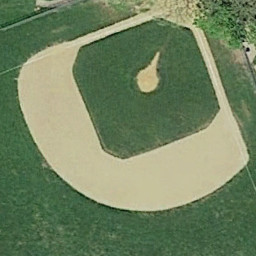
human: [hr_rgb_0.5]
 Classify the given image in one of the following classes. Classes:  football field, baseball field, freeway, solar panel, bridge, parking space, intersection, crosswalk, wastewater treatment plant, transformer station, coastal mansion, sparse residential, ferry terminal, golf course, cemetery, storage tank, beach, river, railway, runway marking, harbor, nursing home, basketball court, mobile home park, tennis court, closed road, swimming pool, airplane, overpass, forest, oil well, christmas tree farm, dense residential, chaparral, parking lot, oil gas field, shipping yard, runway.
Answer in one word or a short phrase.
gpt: baseball field